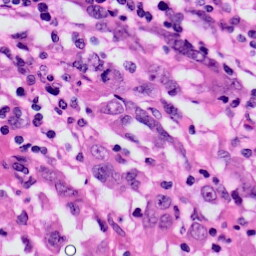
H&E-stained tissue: Skin